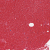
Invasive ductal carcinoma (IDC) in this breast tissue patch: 0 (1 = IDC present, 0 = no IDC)